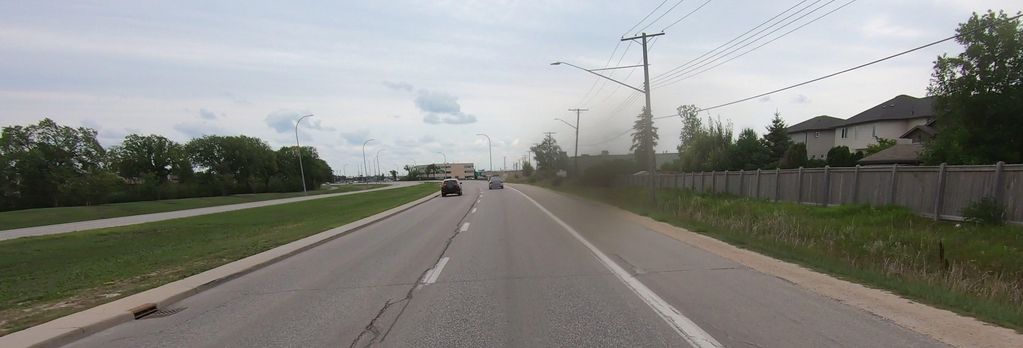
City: winnipeg